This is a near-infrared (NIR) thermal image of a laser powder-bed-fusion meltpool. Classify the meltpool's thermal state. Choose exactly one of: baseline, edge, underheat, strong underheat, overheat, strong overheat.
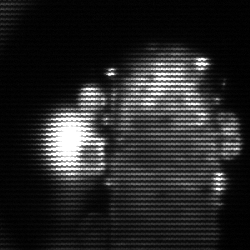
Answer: strong underheat